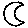
Label: moon